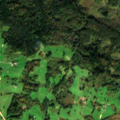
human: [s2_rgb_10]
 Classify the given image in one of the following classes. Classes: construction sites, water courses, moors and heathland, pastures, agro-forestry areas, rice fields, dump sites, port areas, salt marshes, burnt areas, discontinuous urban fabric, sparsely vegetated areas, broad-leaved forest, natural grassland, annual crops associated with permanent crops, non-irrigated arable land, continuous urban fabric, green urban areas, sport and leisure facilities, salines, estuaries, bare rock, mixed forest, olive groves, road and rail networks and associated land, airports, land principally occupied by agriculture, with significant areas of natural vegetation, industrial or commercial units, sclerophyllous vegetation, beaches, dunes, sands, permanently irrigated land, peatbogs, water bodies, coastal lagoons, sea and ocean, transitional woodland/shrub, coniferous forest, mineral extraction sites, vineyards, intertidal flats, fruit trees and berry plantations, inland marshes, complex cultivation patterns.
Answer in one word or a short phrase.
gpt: land principally occupied by agriculture, with significant areas of natural vegetation, coniferous forest, transitional woodland/shrub